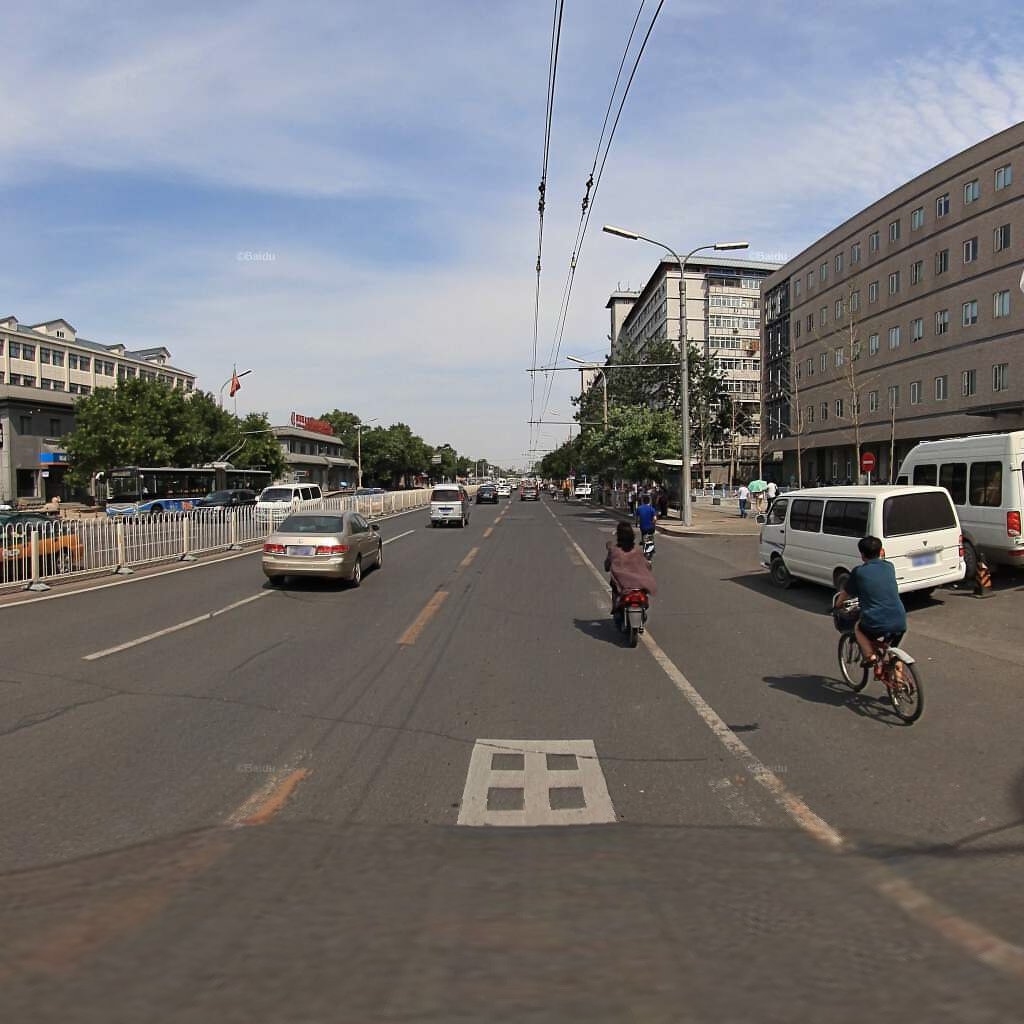
Region: Xicheng
Road damage annotations: transverse patch, longitudinal patch, longitudinal patch, transverse patch